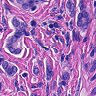
Metastatic tissue present: yes